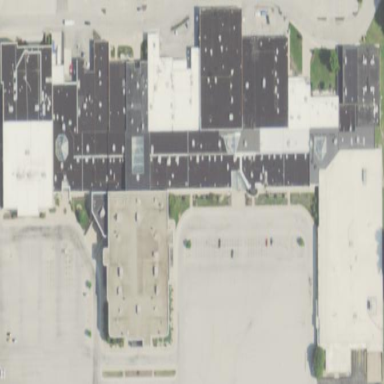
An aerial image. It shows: Mall building.